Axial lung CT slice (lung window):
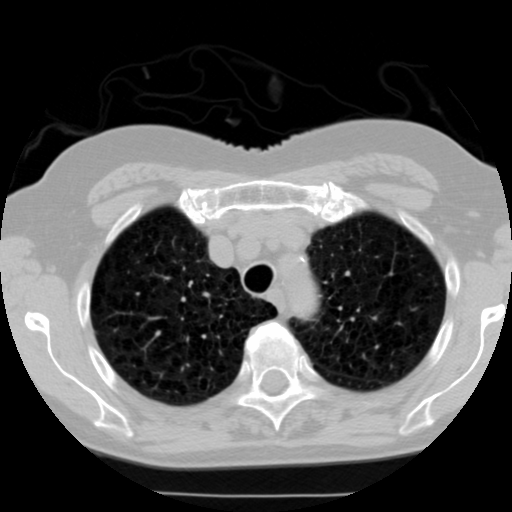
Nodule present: no